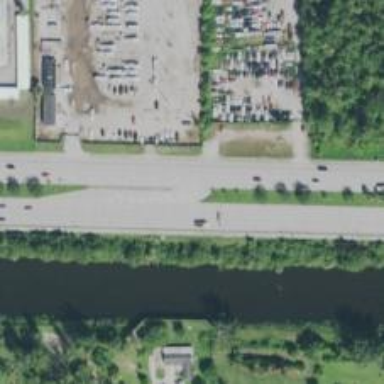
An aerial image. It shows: Trunk link highway.